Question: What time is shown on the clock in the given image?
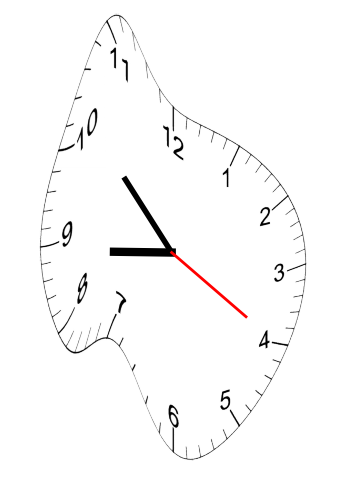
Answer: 08:52:20